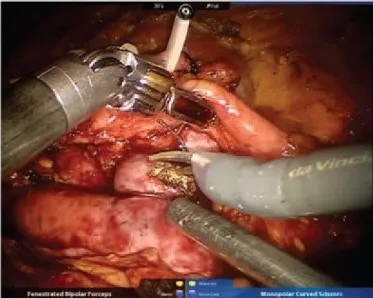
The isthmus of horseshoe kidney was separated, stitched, and divided (B, C).
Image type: medical_photograph (other_medical_photograph)